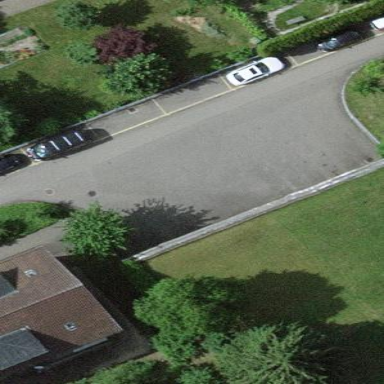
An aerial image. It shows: Group of garages.